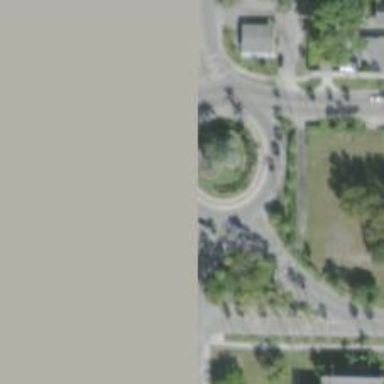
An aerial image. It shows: Primary highway with asphalt surface leading to roundabout.